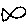
Label: fish